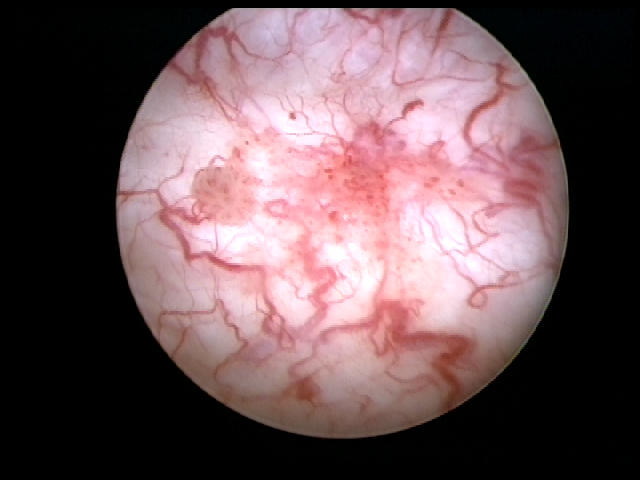
Modality: WLC
Class: Non-malignant
Subclass: BenignNOS
Lesion: L1
Morphology: Papillary
Bladder cancer association: No